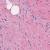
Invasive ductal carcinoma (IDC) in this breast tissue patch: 0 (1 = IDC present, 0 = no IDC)